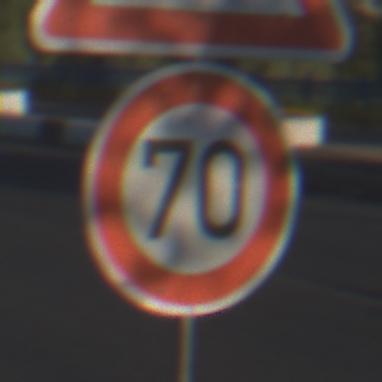
Verkehrszeichen: Geschwindigkeit70
Zusatzzeichen oben: WildwechselLinks
Umgebung: Outdoor, Urban
Tageszeit: MorningAfternoon
Wetter: Clear
Licht: Natural
Jahreszeit: NotSpecified
Kontrast: HighContrast